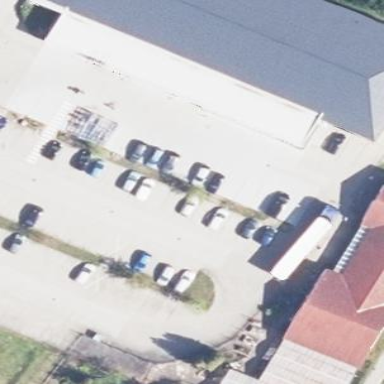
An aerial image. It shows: Retail area.